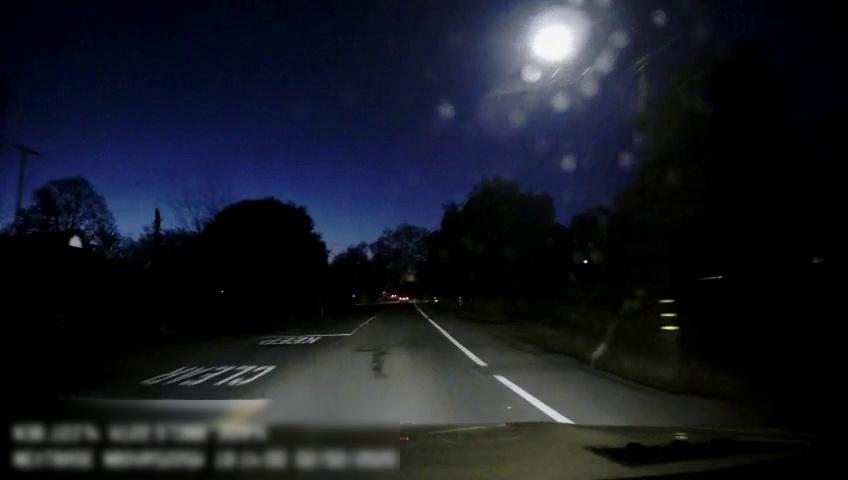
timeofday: Night
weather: Other
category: Drivable Space
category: Vehicles | Car
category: Lanes | Opposite Lane
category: Lanes | Current Lane
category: Lanes | Current Lane
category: Lanes | Opposite Lane